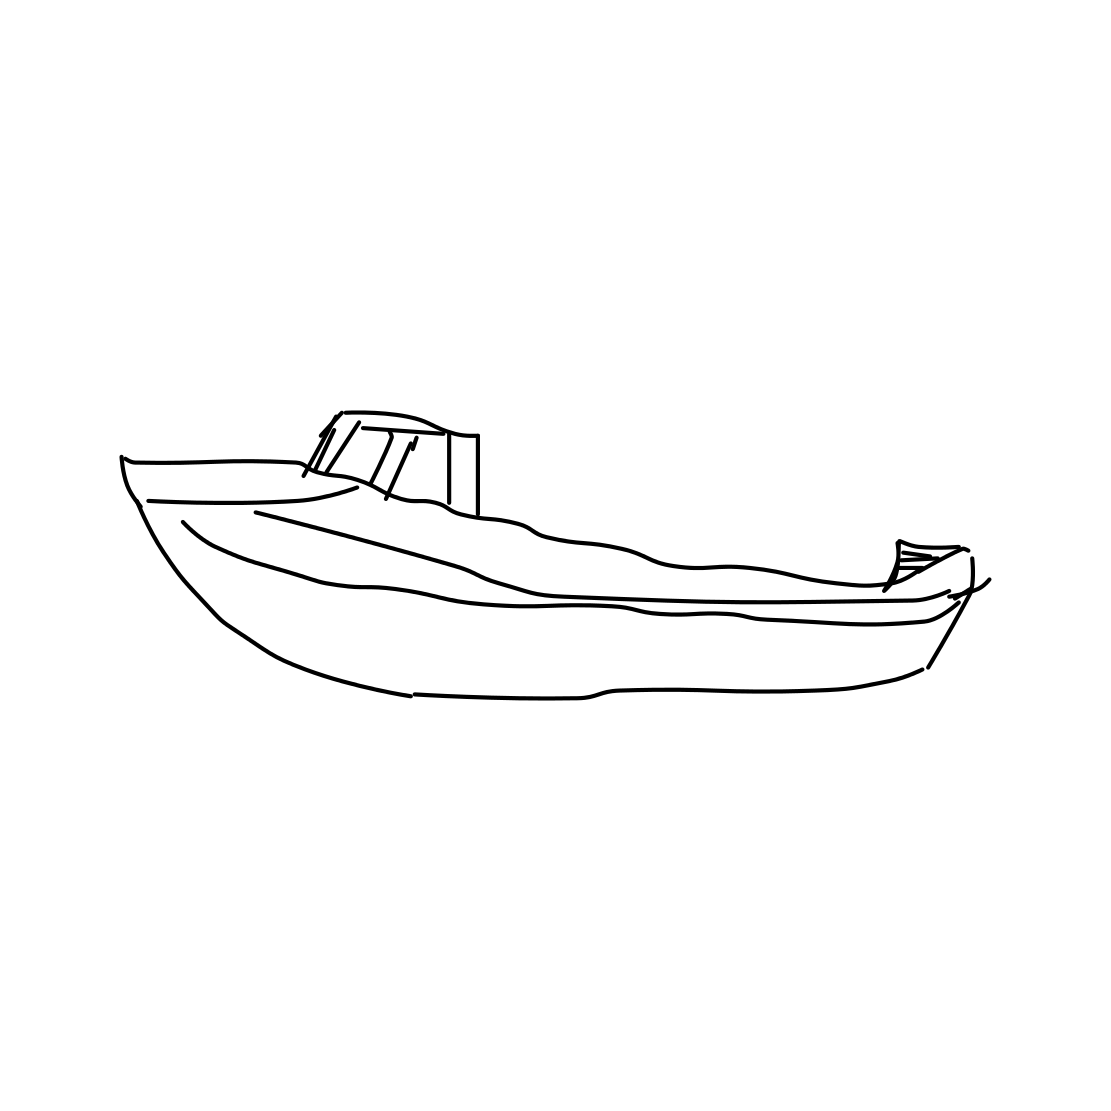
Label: speed-boat